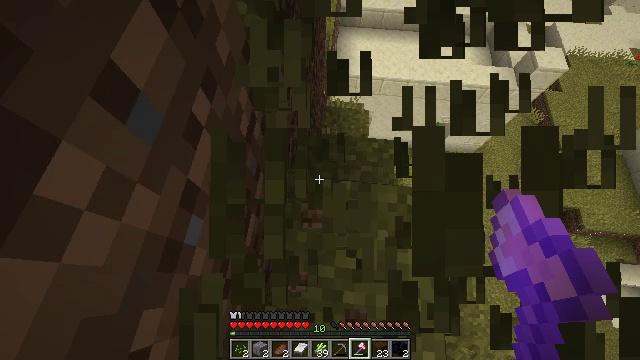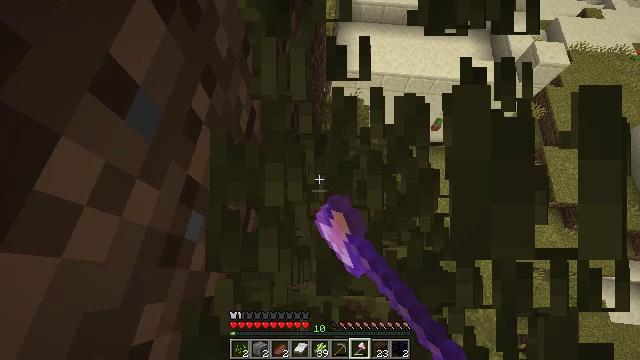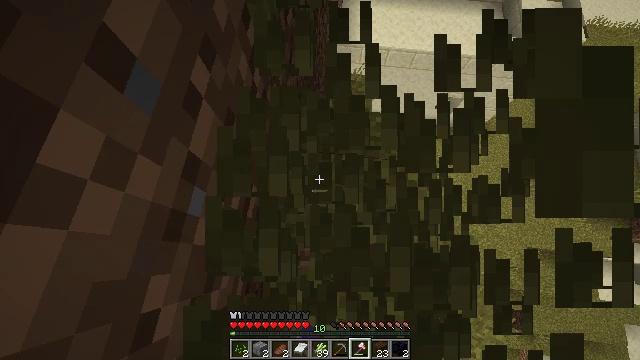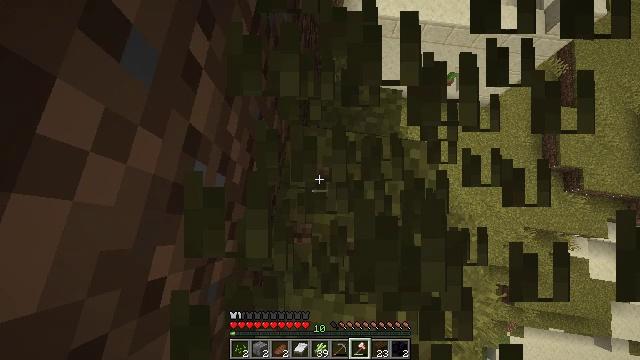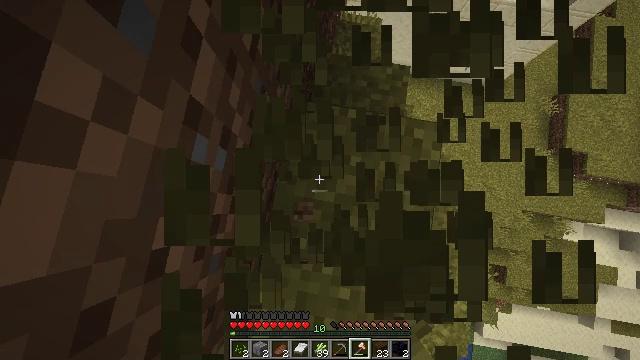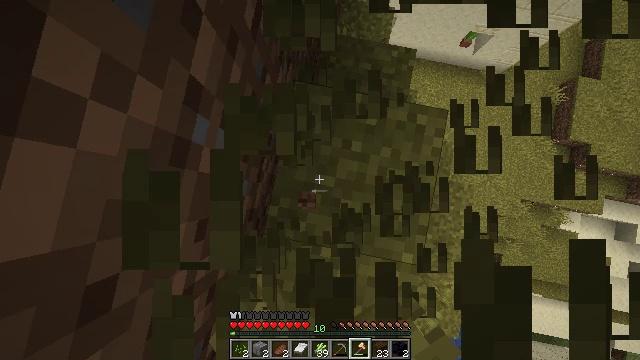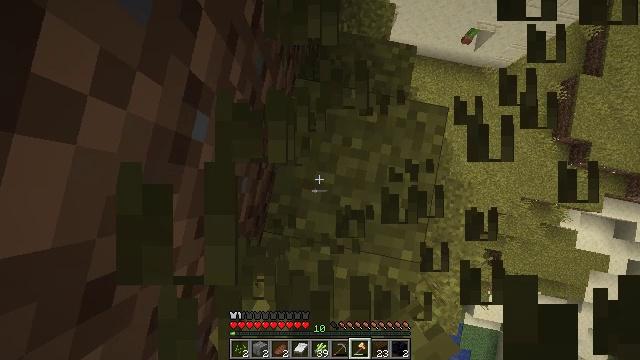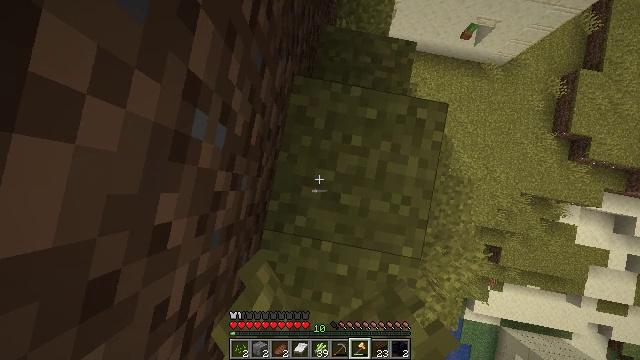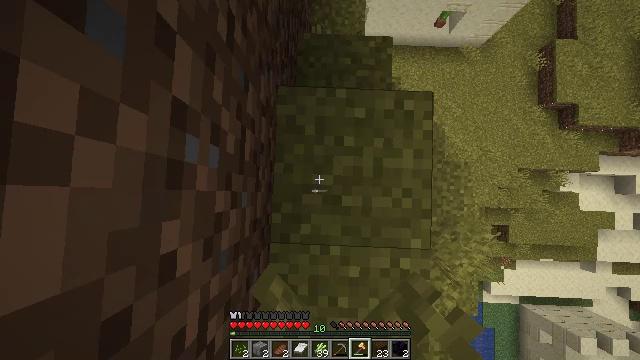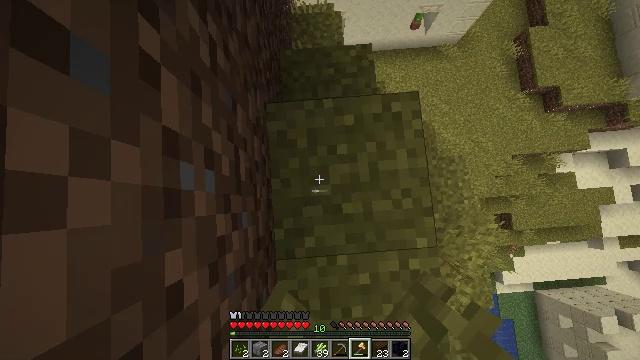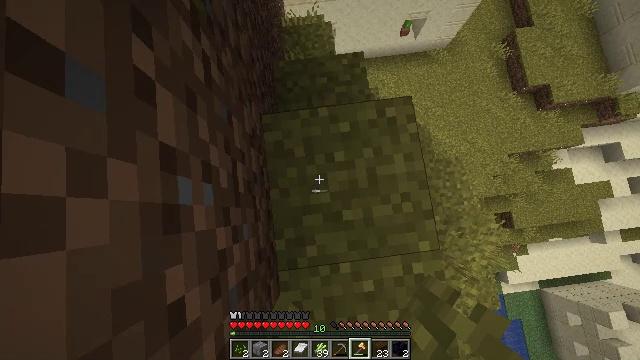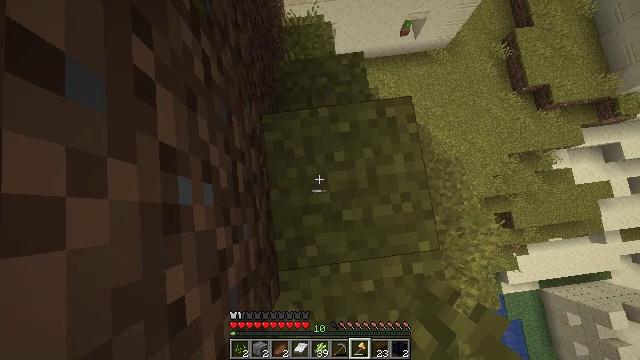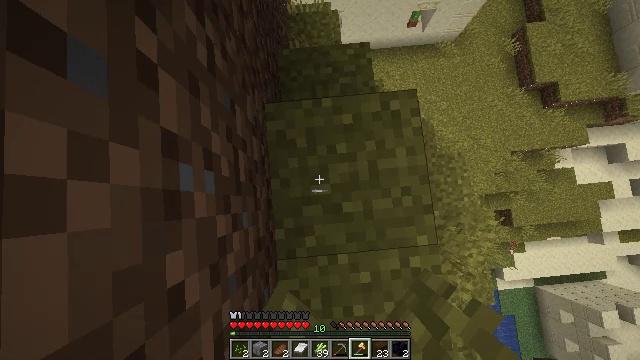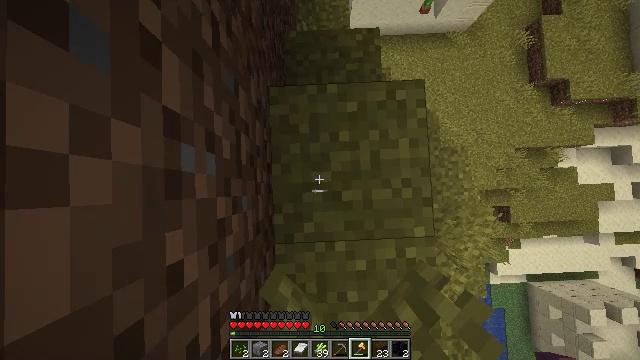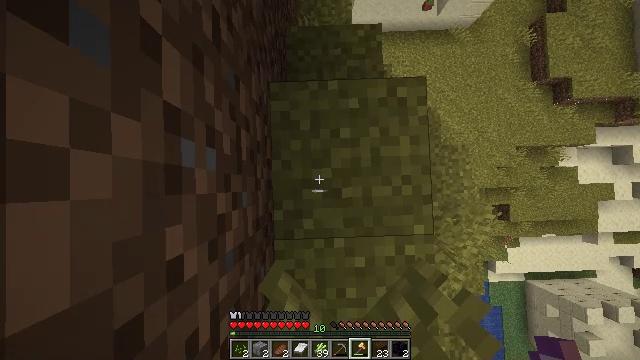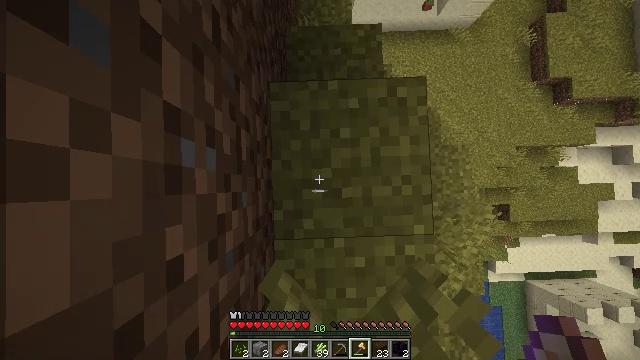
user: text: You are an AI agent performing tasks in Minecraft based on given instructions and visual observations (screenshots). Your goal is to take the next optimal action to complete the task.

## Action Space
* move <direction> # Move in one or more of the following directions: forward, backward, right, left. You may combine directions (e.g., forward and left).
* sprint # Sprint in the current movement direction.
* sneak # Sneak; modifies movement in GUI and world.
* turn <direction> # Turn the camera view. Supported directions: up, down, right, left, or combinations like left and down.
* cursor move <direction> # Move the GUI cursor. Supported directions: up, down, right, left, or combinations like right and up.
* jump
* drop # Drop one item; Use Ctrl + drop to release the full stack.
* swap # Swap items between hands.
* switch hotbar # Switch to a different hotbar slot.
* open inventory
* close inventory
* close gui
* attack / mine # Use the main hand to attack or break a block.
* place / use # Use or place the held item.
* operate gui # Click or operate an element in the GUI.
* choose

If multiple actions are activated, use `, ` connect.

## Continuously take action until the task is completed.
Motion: motion action
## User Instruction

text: Mine tall grass from the ground.
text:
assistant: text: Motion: no_op
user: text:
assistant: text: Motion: turn down
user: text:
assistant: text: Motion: turn left and down
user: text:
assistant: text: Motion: turn left and down
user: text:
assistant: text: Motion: turn left and down
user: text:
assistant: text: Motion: no_op
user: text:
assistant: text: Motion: no_op
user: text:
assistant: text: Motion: turn right and up
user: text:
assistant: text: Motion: turn right and up
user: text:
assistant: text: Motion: turn right and up
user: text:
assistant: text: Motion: no_op
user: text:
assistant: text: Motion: turn left and down
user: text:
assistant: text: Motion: turn left and down
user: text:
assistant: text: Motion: no_op
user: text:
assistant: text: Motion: no_op
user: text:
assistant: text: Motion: turn up
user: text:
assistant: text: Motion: turn right and up
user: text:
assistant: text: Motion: turn right and up
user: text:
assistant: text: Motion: turn right and up
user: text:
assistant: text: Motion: turn left and up
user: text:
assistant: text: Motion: turn left
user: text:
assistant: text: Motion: turn left
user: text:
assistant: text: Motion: move forward, turn left and up
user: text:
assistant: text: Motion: move forward, turn left and up
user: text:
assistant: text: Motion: move forward, turn left and up
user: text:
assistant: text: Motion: move forward, turn left and up
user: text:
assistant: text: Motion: turn left and up
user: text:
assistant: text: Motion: turn left
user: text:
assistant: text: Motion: move forward, turn left and up
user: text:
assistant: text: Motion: move forward, turn left and up, jump